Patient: sex M, age 61
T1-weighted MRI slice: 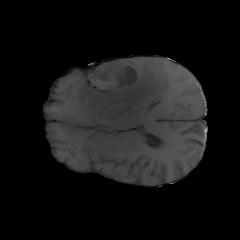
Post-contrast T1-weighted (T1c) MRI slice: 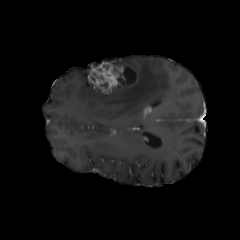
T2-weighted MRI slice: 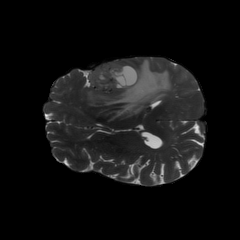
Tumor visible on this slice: yes
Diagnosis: Glioblastoma, IDH-wildtype
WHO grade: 4